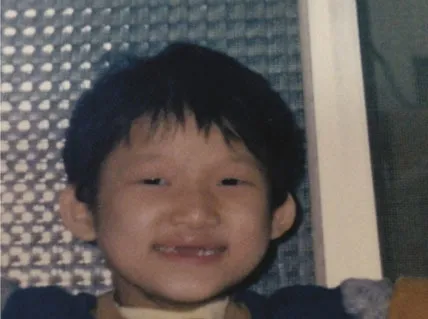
The patient was 5 year-old with obvious cone-shape teeth and scanty eyebrows.
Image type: medical_photograph (oral_photograph)